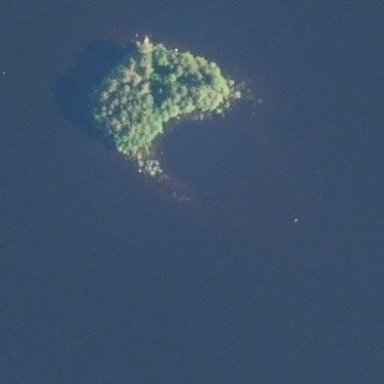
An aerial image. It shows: Islet.